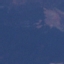
Label: HerbaceousVegetation